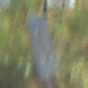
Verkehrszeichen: Fernsprecher
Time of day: Midday
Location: Roofed (Underpass)
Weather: Clear
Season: NotSpecified
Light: Natural